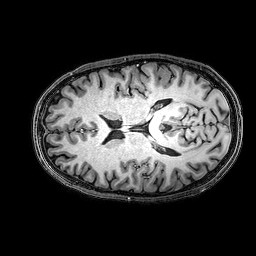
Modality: T1w
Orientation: axial
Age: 28
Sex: male
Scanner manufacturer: philips
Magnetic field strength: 3 T
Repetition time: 0.009 s
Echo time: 0.00351 s